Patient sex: M
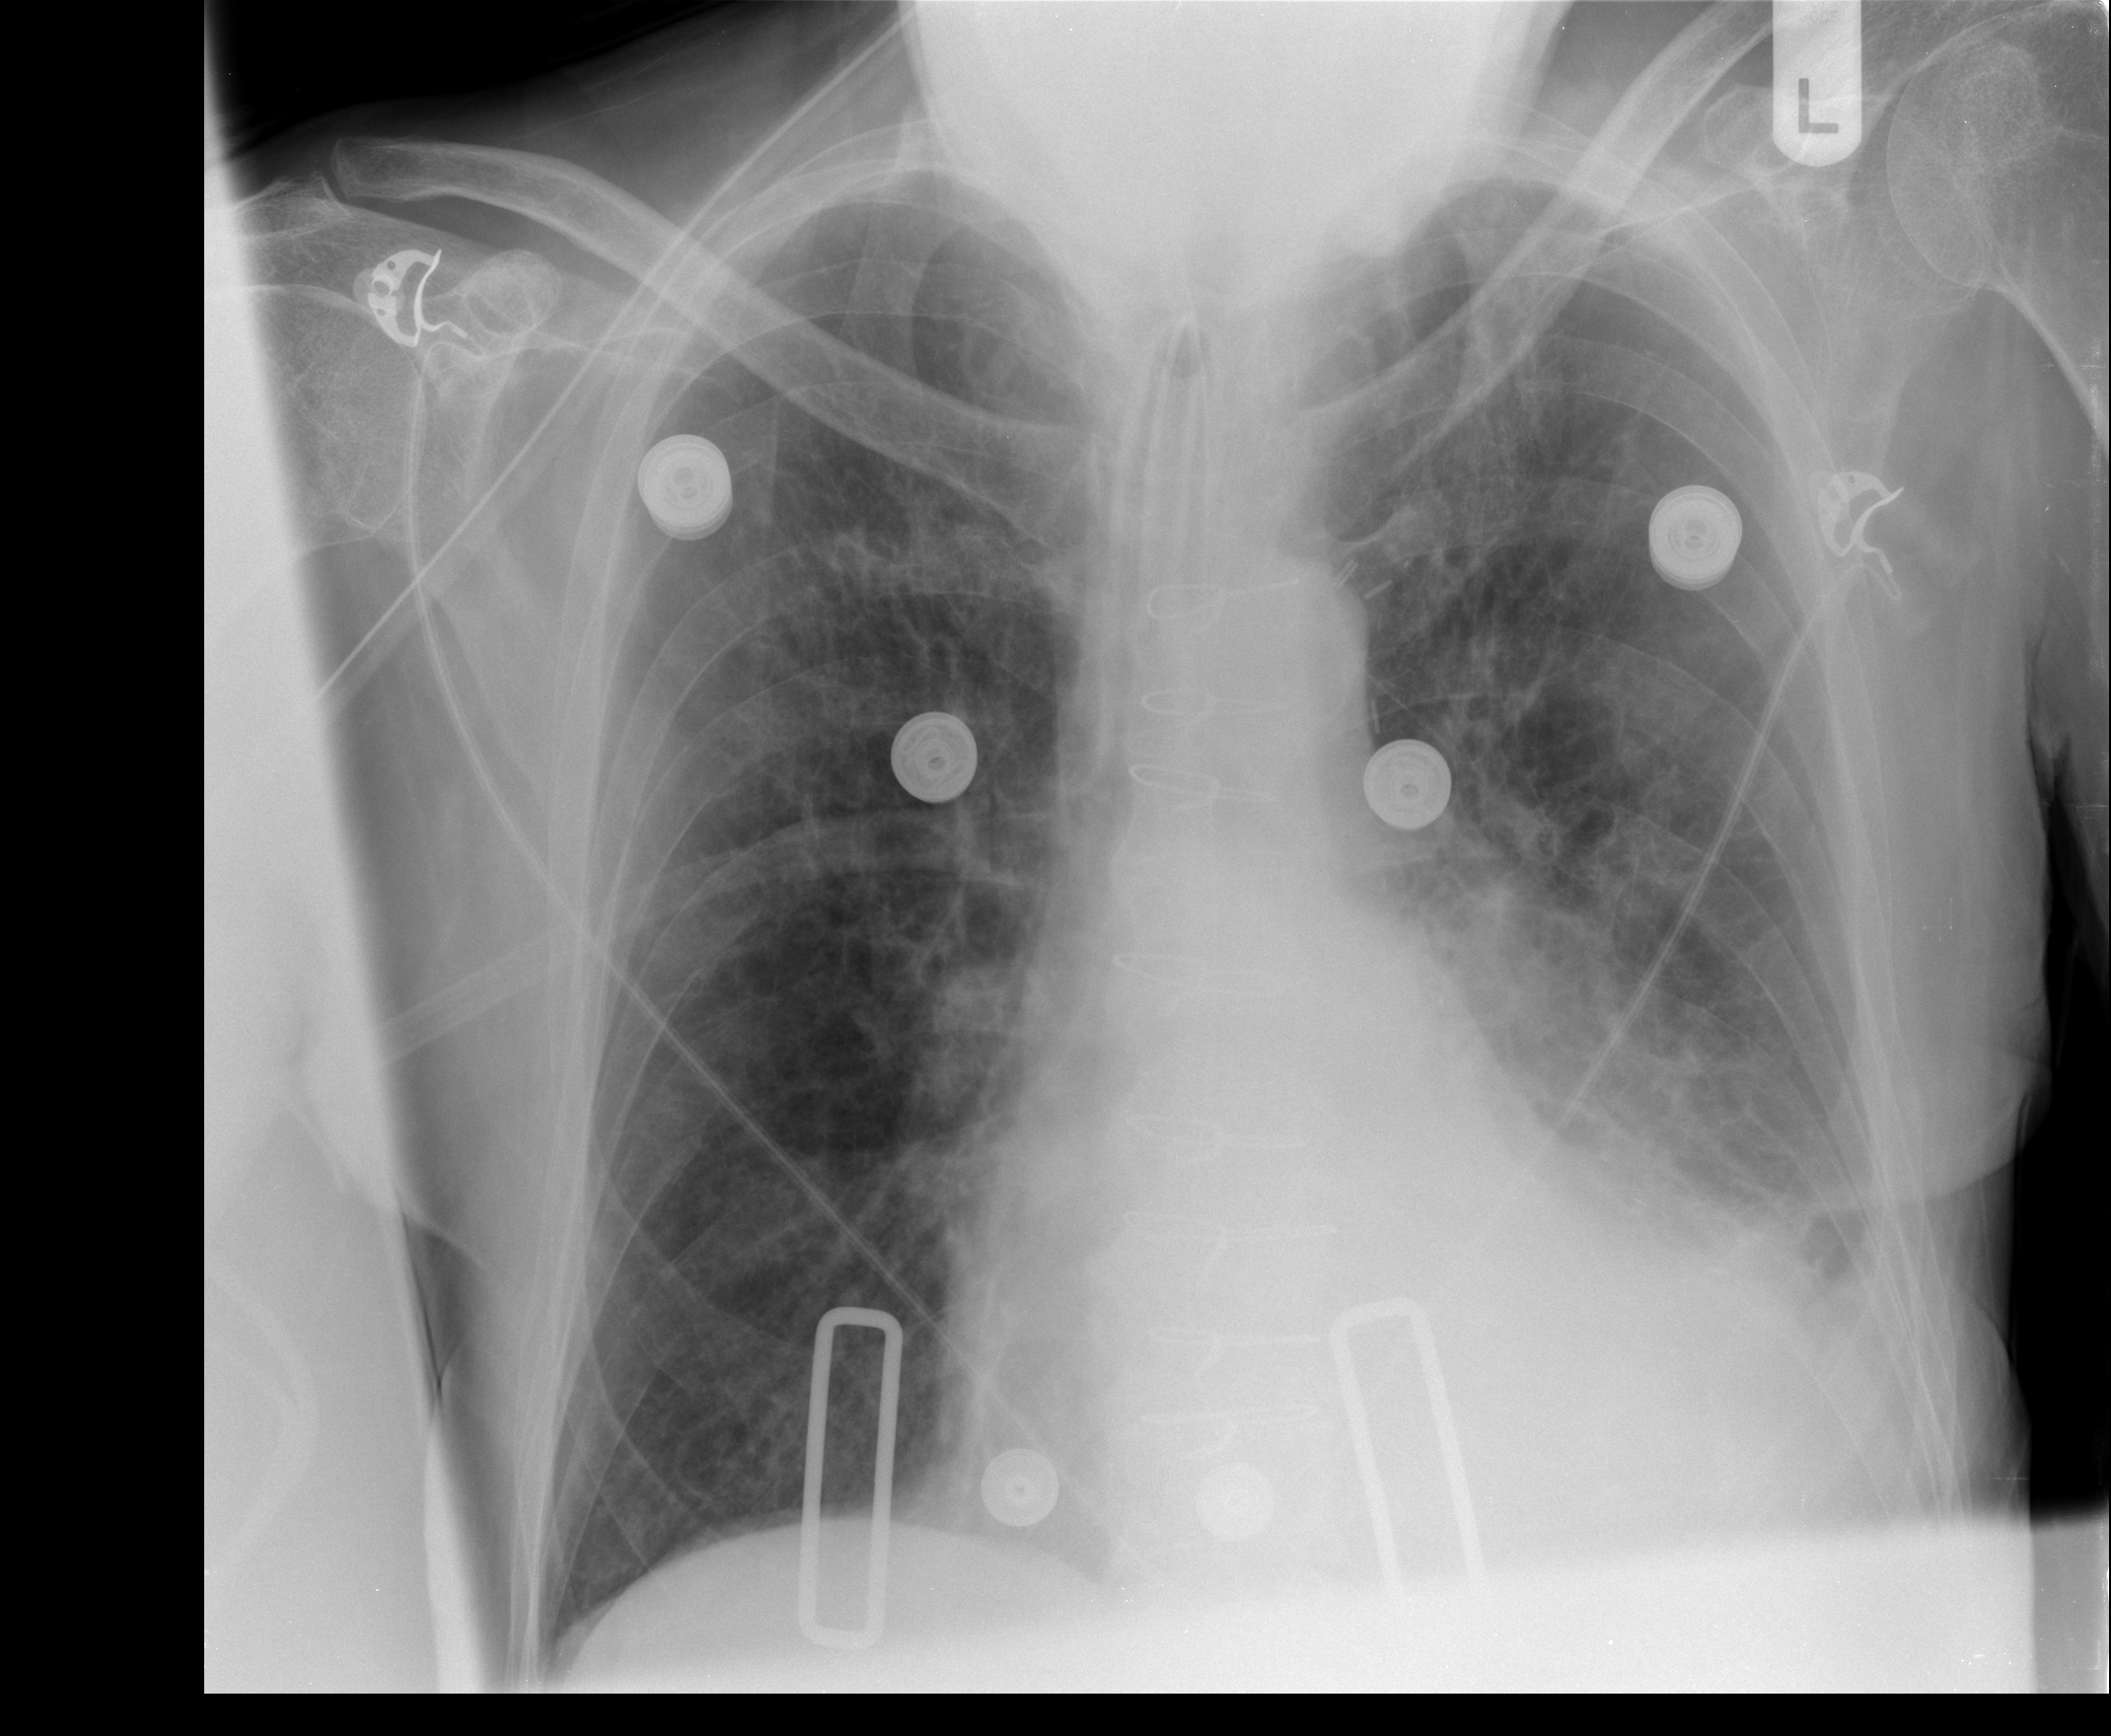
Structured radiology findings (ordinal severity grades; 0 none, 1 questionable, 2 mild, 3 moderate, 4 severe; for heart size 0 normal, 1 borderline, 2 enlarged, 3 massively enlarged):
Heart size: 2
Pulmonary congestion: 1
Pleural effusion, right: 0
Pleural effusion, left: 2
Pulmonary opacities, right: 1
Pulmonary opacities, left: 1
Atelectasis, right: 0
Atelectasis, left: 2